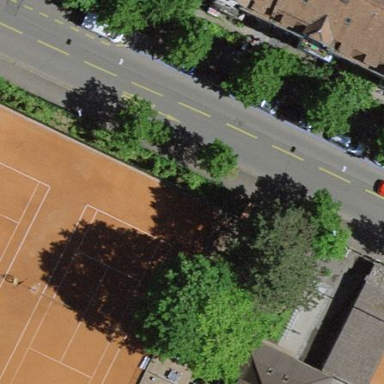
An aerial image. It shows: Tennis pitch with clay surface for leisure sports.